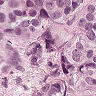
Metastatic tissue present: yes